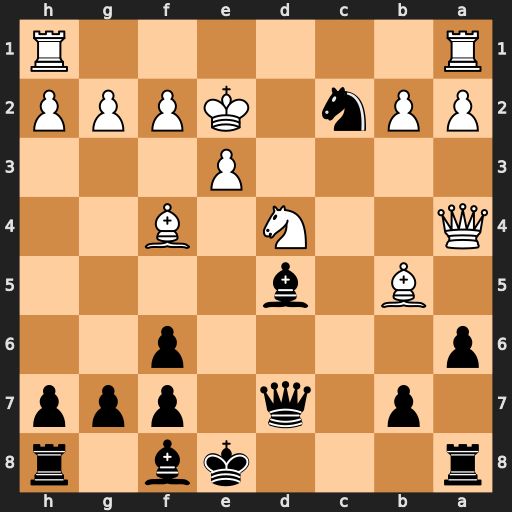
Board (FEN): r3kb1r/1p1q1ppp/p4p2/1B1b4/Q2N1B2/4P3/PPn1KPPP/R6R
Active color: b
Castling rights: kq
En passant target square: -
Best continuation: Nxd4+ exd4 Qxb5+ Qxb5+ axb5